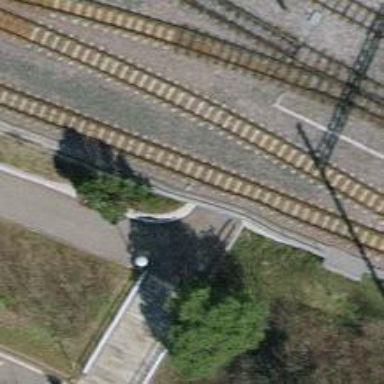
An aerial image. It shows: Tunnel footway.